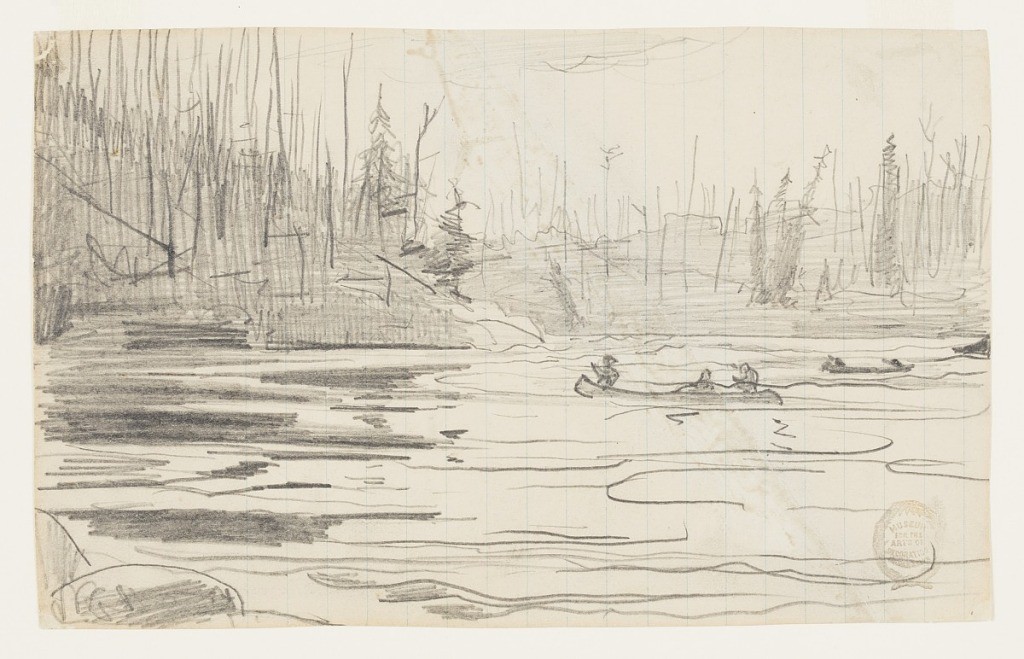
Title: Canoes on a Lake
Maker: Winslow Homer, American, 1836–1910
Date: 1897
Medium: Graphite on paper
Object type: Drawing
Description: Sketch of canoes on a lake with trees in the distance.